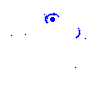
Particle: pion